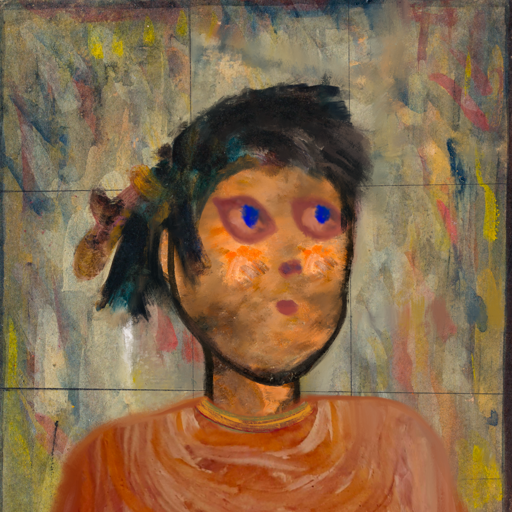
Background: GypsyMother, Head And Neck Side: Gypsy_Queen, Face Side: Mother_And_Son_Mother, Bust: Pious_Lady, Hair Side: Pipe, Head Accessory: Blank, Second Necklace: Blank, Necklace: Mother_And_Son_Son, Baby: Blank